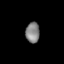
Tissue: skin
Cell type: Epithelial cells
Senescence score: 0.2623
Nuclear area (px): 281
Mean DAPI intensity: 130.26